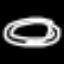
Label: donut